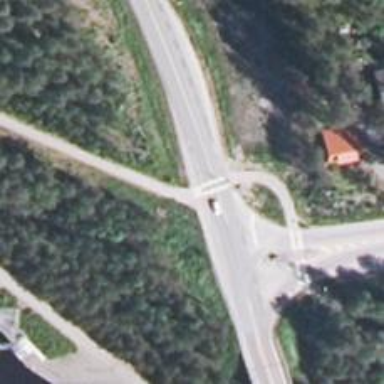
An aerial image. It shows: Asphalt cycleway track.